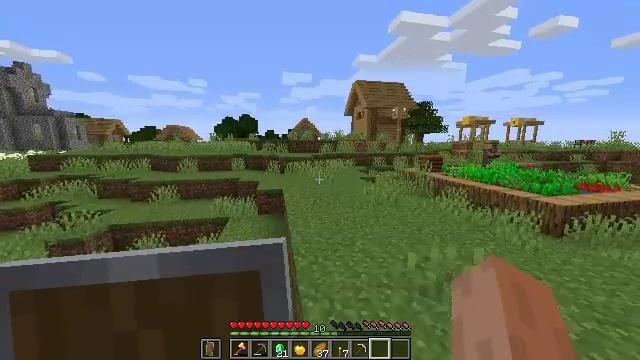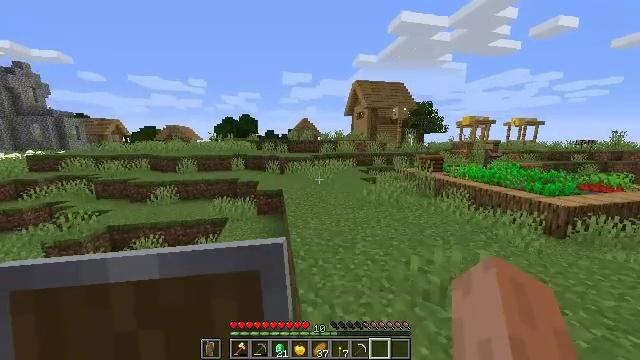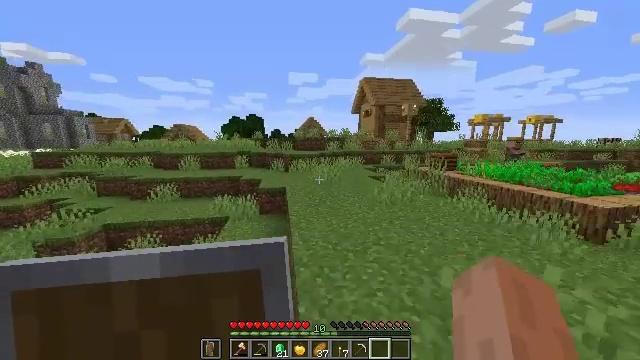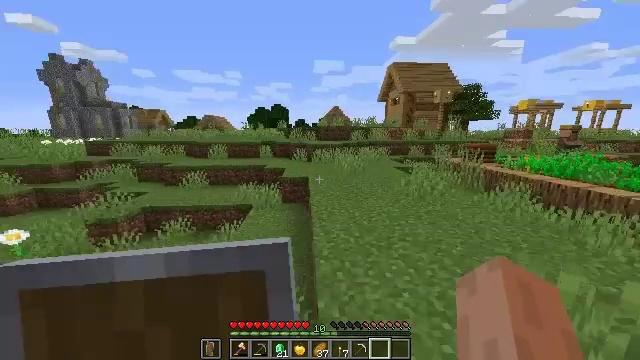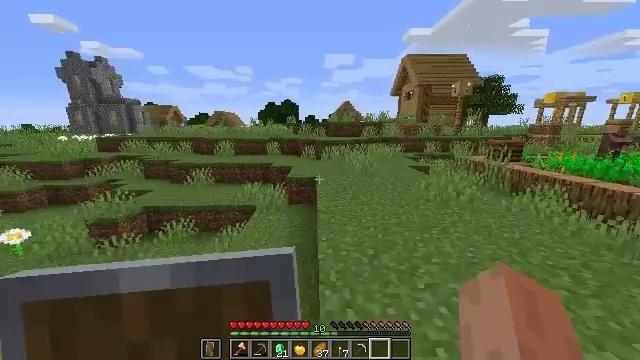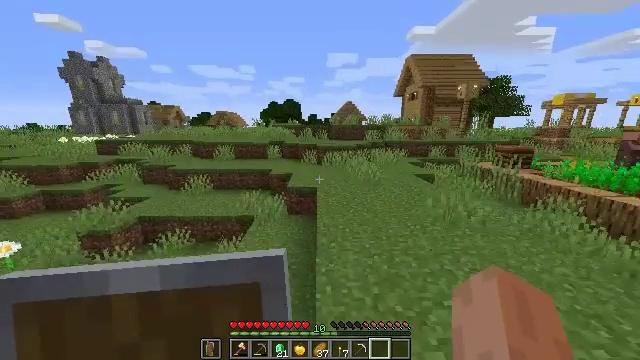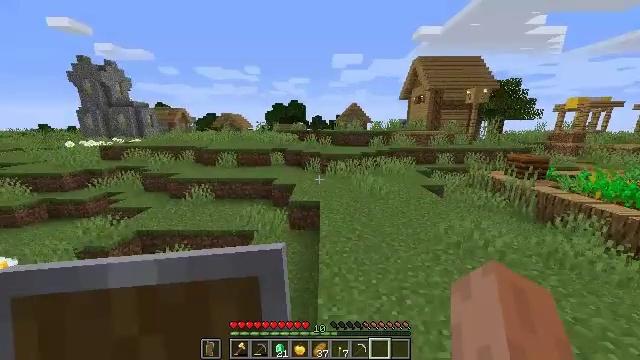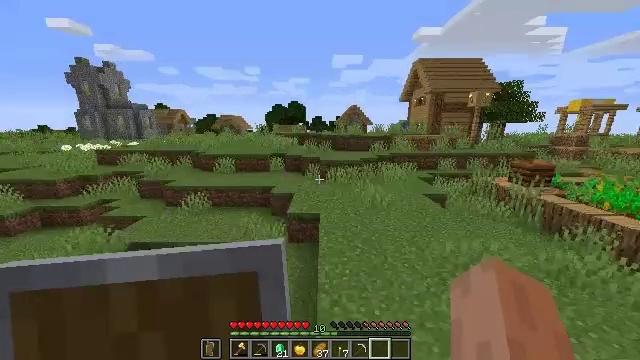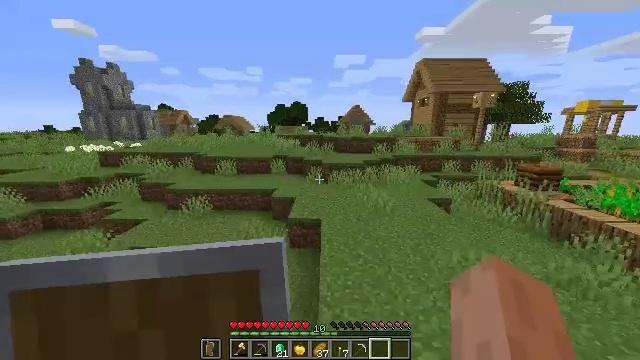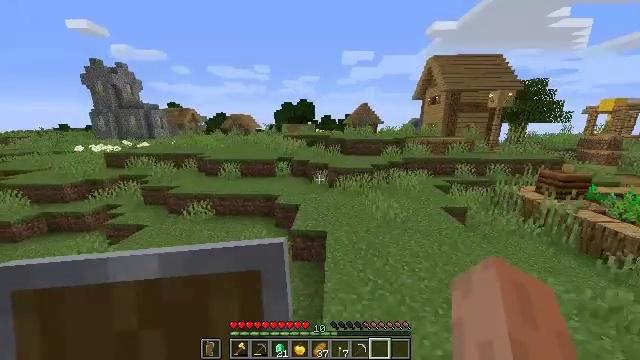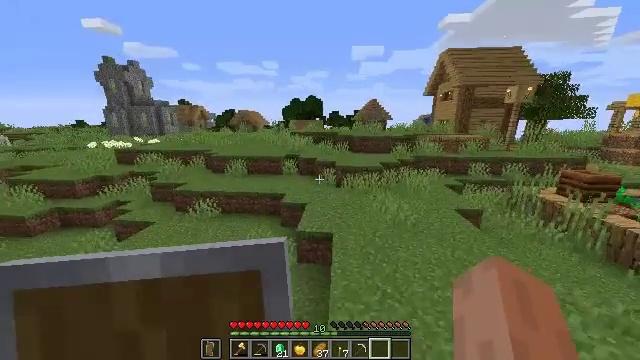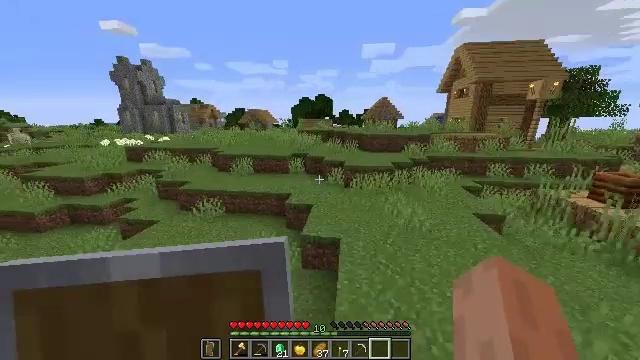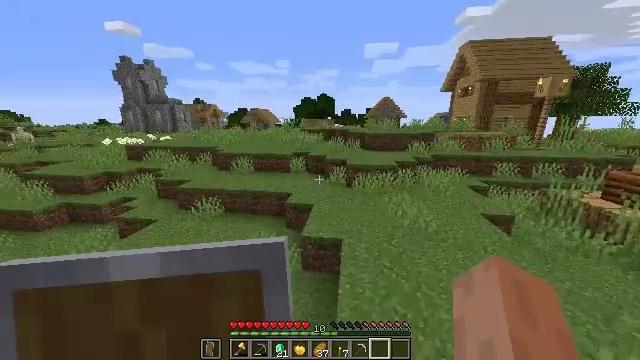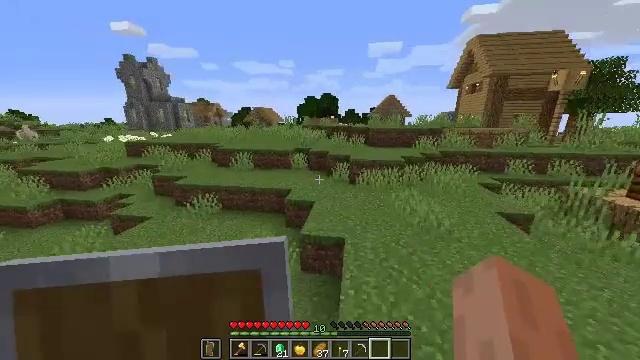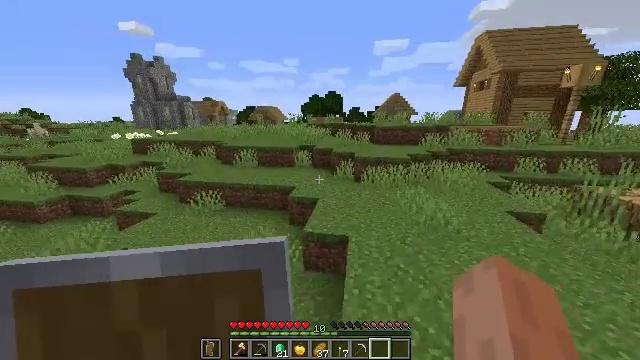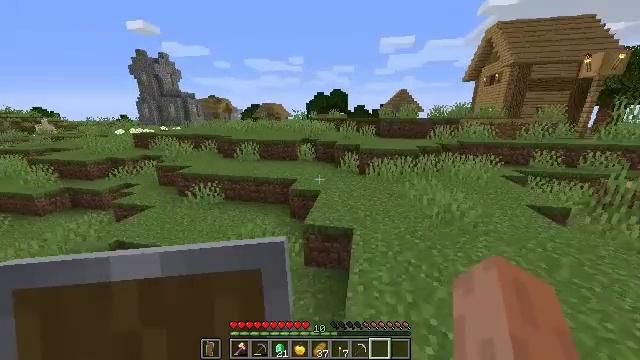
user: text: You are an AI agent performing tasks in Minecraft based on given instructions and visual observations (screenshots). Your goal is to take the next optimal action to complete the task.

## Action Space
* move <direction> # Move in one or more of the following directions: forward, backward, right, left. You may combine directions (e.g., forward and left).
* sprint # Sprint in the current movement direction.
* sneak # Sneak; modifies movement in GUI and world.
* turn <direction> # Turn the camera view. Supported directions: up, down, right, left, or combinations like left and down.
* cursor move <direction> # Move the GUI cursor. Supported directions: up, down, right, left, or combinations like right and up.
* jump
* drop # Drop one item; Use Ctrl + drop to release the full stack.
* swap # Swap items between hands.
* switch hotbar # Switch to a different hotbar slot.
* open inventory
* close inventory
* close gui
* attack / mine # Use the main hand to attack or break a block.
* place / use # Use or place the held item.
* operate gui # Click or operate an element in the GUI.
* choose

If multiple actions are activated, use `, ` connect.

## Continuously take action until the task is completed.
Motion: motion action
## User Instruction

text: Gather the blast furnace into your inventory.
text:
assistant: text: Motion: move forward, jump
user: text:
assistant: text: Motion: move forward, turn left, jump
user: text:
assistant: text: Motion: move forward, turn left and down, jump
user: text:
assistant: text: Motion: move forward, turn left, jump
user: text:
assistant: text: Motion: move forward, jump
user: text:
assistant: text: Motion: move forward, turn left, jump
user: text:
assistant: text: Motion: move forward, jump
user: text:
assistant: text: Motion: move forward, jump
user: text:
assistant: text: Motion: move forward, turn left, jump
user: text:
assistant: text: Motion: move forward, turn left, jump
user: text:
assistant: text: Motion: move forward, turn left, jump
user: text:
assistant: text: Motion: move forward, jump
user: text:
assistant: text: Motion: move forward, jump
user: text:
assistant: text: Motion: move forward, turn left, jump
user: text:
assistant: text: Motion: move forward, turn left, jump
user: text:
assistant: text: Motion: move forward, jump
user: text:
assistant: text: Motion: move forward, jump
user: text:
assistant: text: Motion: move forward, jump
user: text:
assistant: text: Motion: move forward, jump
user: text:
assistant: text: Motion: move forward, jump
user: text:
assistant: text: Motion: move forward, jump
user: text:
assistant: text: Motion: move forward, jump
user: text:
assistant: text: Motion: move forward, jump
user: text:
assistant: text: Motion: move forward, jump
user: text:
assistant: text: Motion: move forward, jump
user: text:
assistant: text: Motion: move forward, jump
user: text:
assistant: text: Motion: move forward, turn left, jump
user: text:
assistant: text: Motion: move forward, turn left, jump
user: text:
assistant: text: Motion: move forward and move left, turn left, jump
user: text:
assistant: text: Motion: move forward and move left, jump